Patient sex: F
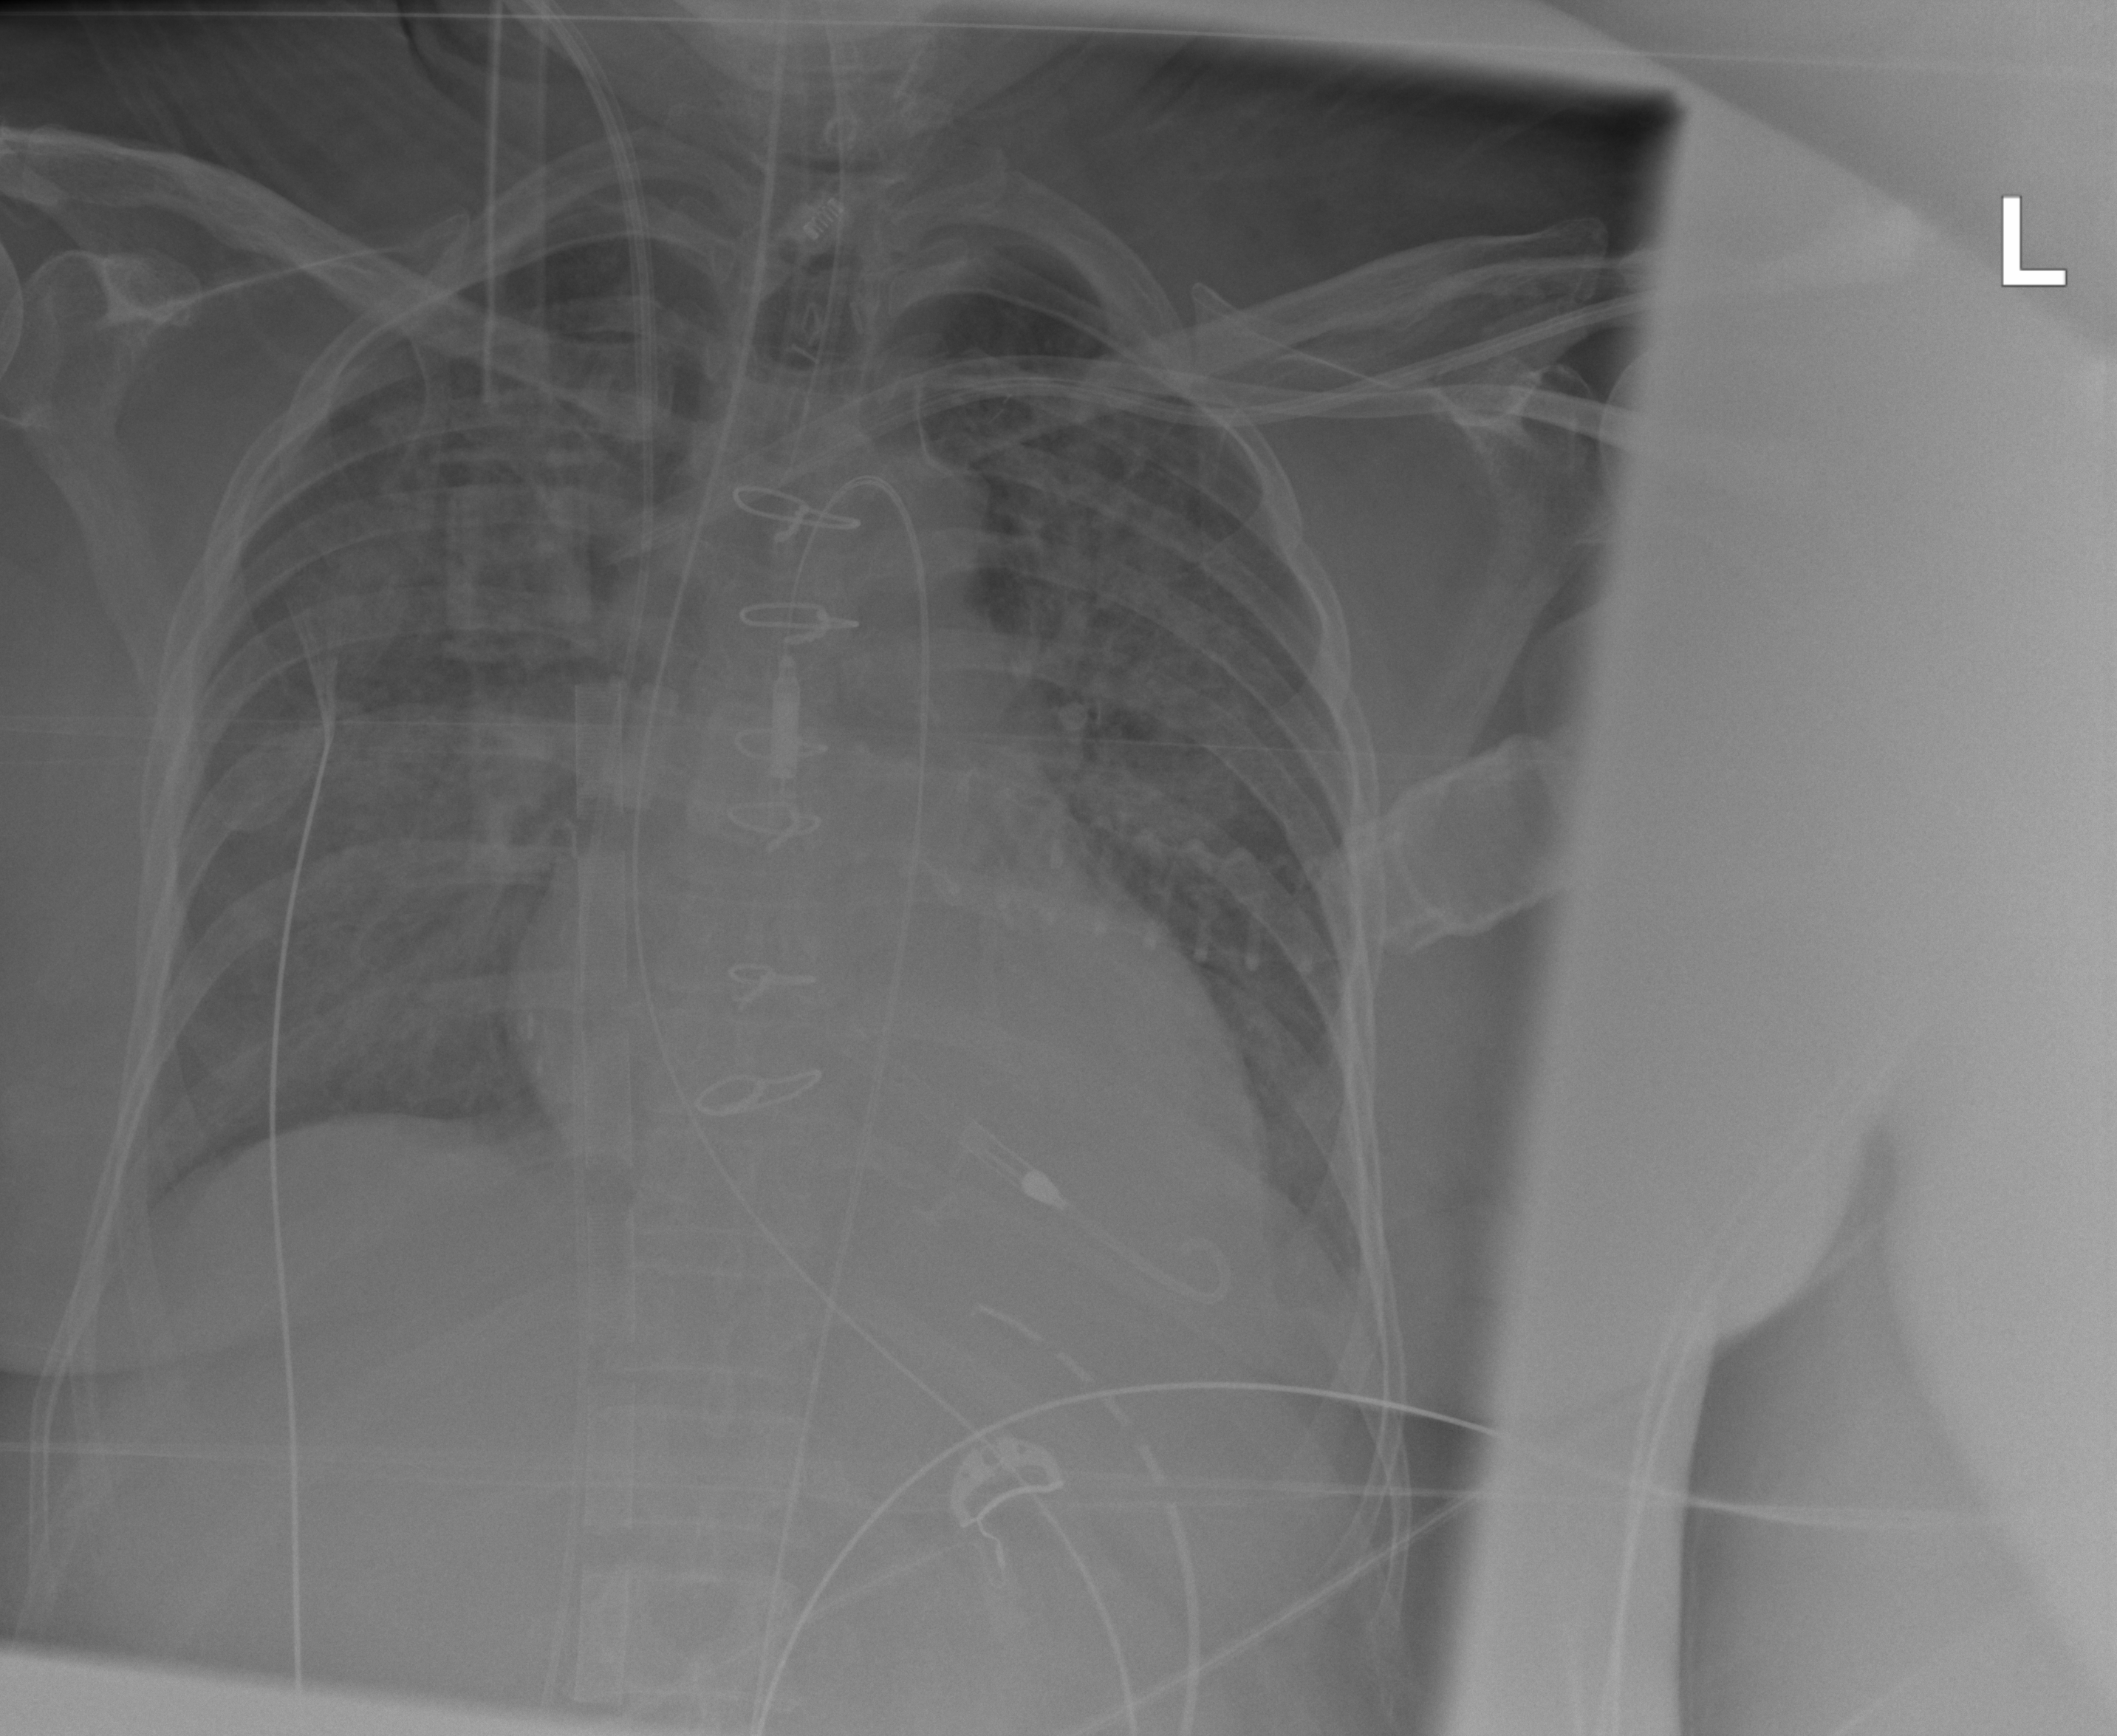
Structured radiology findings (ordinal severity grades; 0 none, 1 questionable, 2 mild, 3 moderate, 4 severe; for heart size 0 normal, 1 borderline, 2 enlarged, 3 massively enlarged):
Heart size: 2
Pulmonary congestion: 3
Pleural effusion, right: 0
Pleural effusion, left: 2
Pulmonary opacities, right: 3
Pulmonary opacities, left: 3
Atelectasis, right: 3
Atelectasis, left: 3